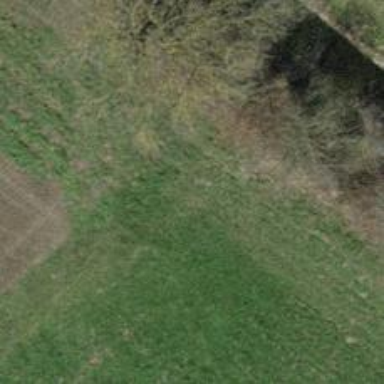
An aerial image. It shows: Grassy track with grade5 tracktype.